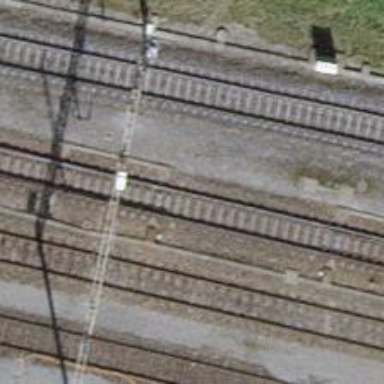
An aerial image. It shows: Railway track with contact lines for electrification.